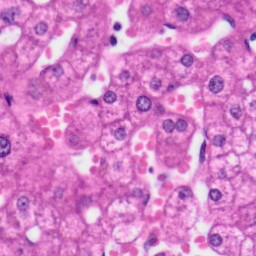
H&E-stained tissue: Liver